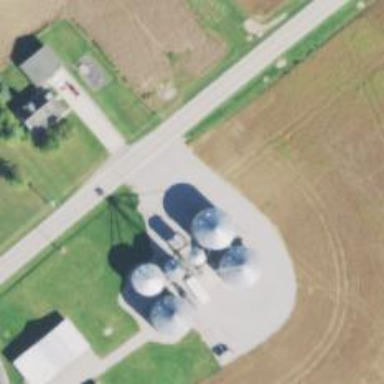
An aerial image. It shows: Silo.